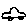
Label: car